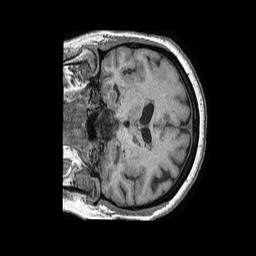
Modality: T1w
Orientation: coronal
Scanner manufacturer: philips
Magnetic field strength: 1.5 T
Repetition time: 0.007755 s
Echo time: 0.003614 s